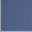
Piece: xx